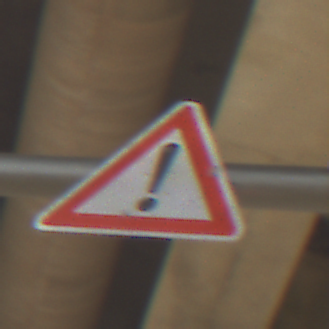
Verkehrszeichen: Gefahrenstelle
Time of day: Midday
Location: Roofed (Beach)
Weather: Overcast
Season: NotSpecified
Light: Natural